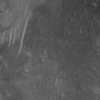
Atmospheric dust classification: not_dusty